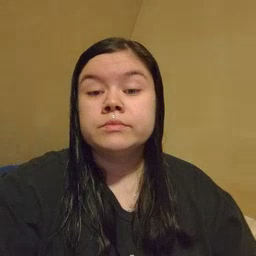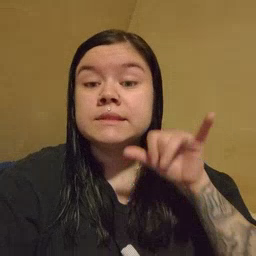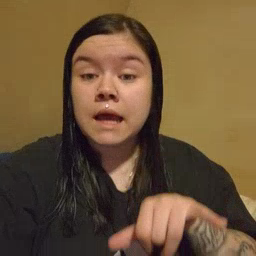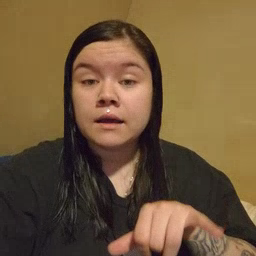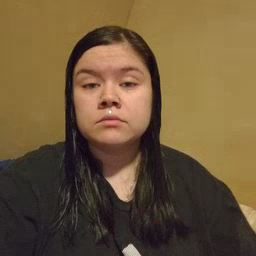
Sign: stay